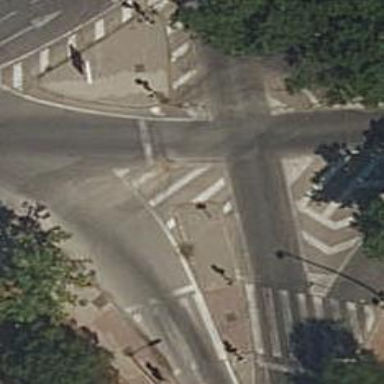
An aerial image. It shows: Road with traffic signals.